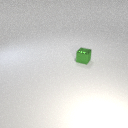
small green metal cube